RGB frame:
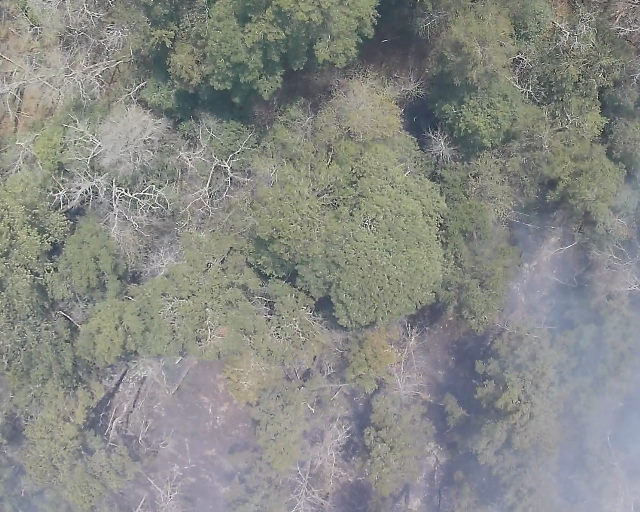
Thermal frame:
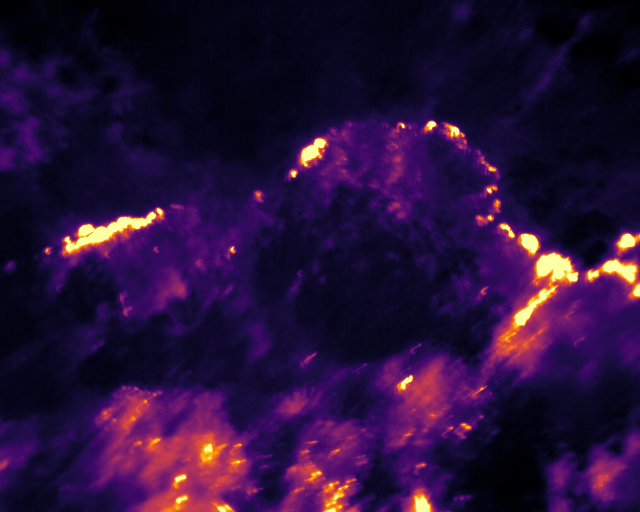
Captured: 2026-02-26 03:42:16
Pixels at or above 80 °C: 2688 (fraction of frame: 0.008203)